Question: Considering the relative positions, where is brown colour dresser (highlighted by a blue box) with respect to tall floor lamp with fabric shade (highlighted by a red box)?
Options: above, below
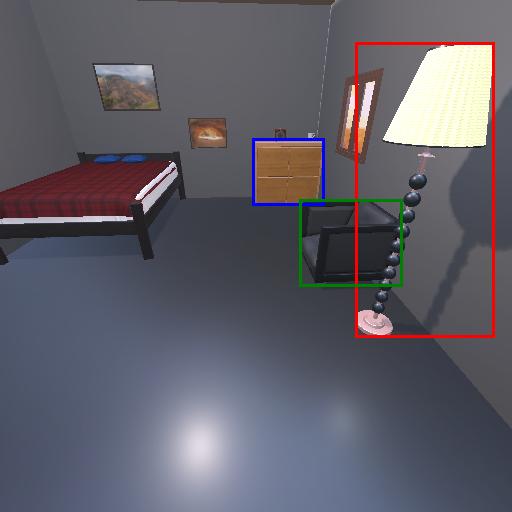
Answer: above